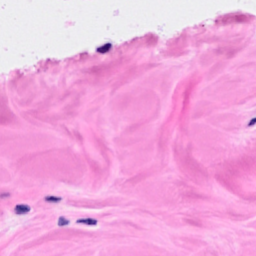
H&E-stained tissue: Breast